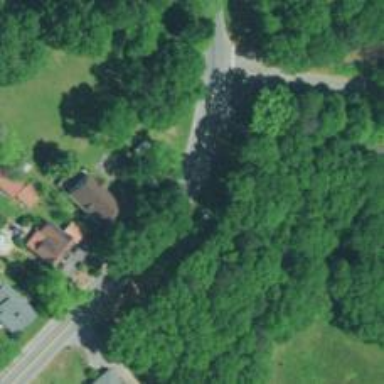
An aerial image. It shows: Residential road with sidewalk on the left.